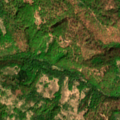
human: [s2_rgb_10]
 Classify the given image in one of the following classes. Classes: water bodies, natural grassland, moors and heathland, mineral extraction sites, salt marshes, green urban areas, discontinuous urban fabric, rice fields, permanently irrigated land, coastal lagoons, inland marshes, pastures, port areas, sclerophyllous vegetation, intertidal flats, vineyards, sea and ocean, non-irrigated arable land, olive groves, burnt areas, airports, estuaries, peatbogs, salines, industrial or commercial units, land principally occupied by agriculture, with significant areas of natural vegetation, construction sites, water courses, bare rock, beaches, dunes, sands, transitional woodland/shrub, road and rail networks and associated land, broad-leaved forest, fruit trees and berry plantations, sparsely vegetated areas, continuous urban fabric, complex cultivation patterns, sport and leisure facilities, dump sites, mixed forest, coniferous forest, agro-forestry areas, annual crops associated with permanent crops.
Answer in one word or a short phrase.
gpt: broad-leaved forest, natural grassland, transitional woodland/shrub